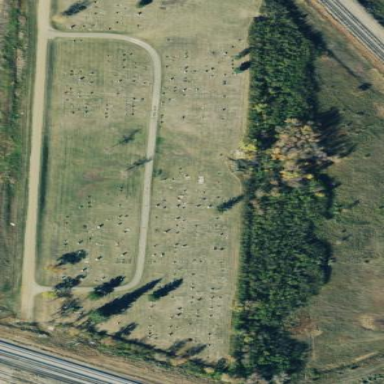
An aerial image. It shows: Grave yard.